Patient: sex M, age 22
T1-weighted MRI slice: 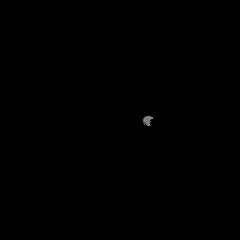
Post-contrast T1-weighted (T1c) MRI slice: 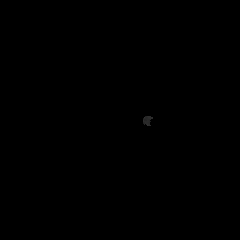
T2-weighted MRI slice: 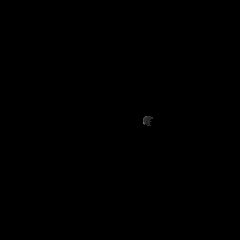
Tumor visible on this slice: no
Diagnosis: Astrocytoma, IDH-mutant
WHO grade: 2